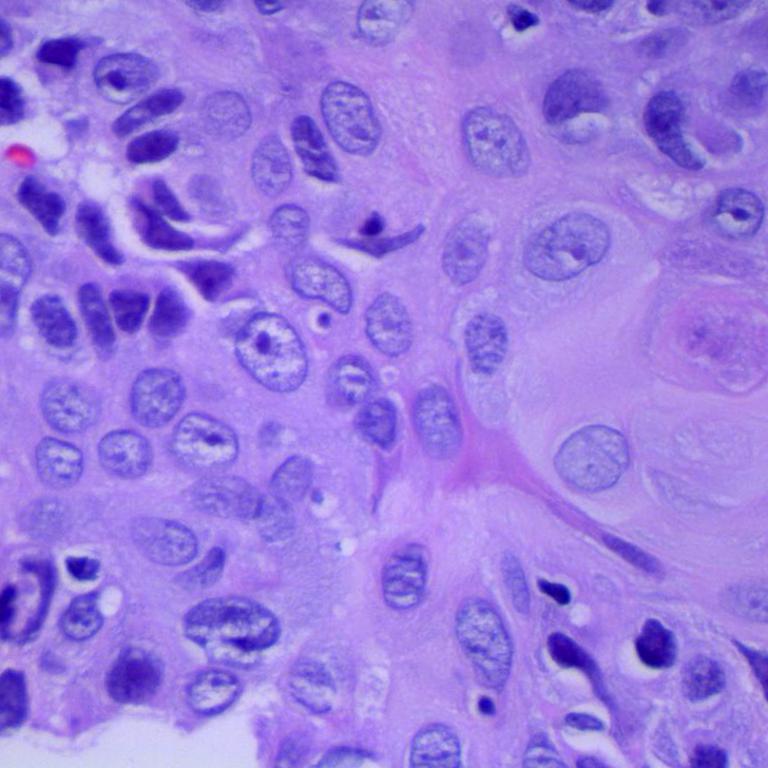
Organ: lung
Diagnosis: squamous carcinomas